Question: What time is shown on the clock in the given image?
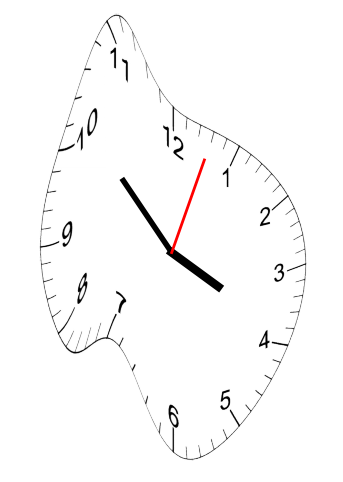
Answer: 03:52:03